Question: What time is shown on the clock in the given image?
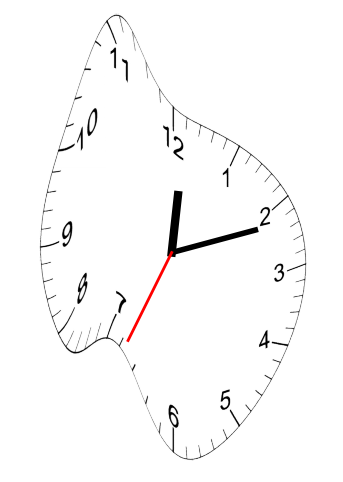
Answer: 12:11:34